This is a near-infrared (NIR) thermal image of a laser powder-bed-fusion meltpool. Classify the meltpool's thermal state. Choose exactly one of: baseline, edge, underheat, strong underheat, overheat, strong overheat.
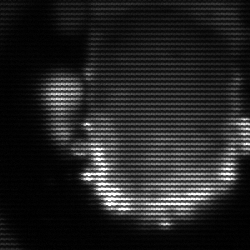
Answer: baseline